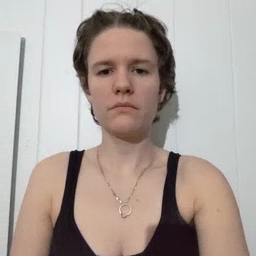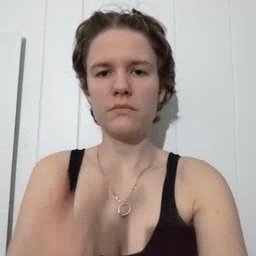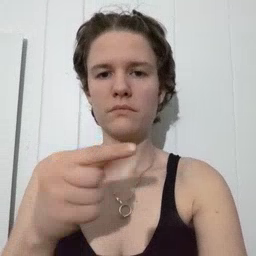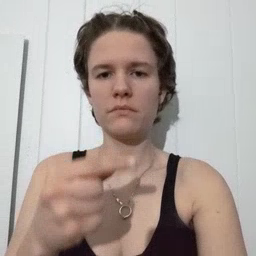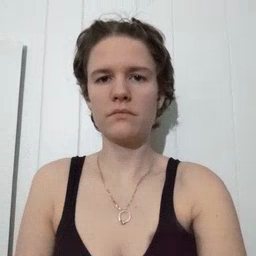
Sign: green